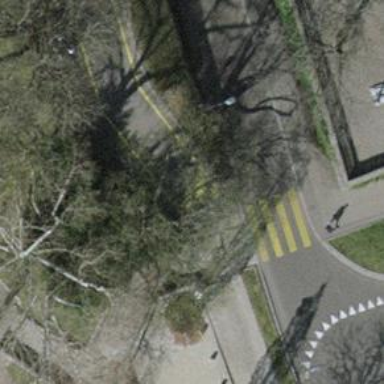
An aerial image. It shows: Kerb barrier.